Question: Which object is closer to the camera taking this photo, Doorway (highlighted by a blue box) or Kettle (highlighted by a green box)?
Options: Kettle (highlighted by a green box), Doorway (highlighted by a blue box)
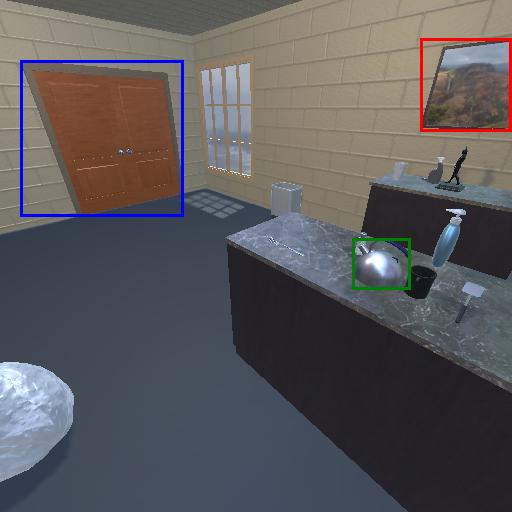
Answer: Kettle (highlighted by a green box)